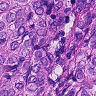
Metastatic tissue present: yes